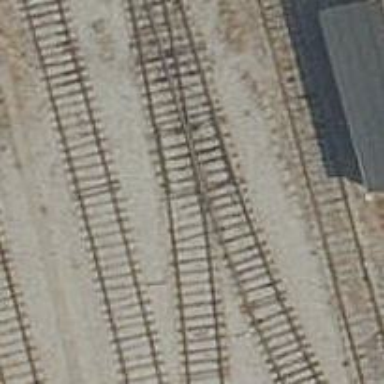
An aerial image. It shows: Rail yard with electrified contact lines for the railway.